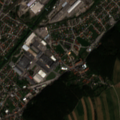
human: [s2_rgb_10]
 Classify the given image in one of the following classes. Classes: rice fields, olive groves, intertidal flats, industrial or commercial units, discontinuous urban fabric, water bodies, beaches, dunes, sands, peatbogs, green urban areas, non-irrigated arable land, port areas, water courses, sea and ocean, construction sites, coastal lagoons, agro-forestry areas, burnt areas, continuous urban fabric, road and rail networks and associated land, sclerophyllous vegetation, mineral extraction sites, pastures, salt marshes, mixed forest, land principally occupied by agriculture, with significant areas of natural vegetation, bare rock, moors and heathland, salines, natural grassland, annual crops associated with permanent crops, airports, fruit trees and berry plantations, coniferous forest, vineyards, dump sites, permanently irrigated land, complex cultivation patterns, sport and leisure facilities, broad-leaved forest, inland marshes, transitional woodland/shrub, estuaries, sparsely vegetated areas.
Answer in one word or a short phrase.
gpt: discontinuous urban fabric, industrial or commercial units, non-irrigated arable land, coniferous forest